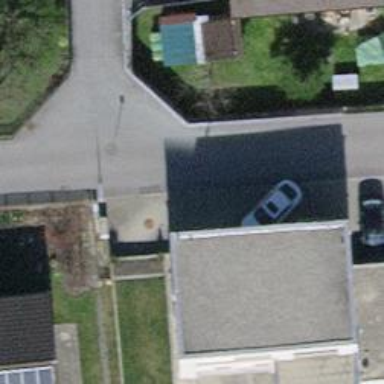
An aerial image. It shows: Driveway with paved surface.